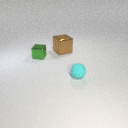
small green metal cube in front of large brown metal cube